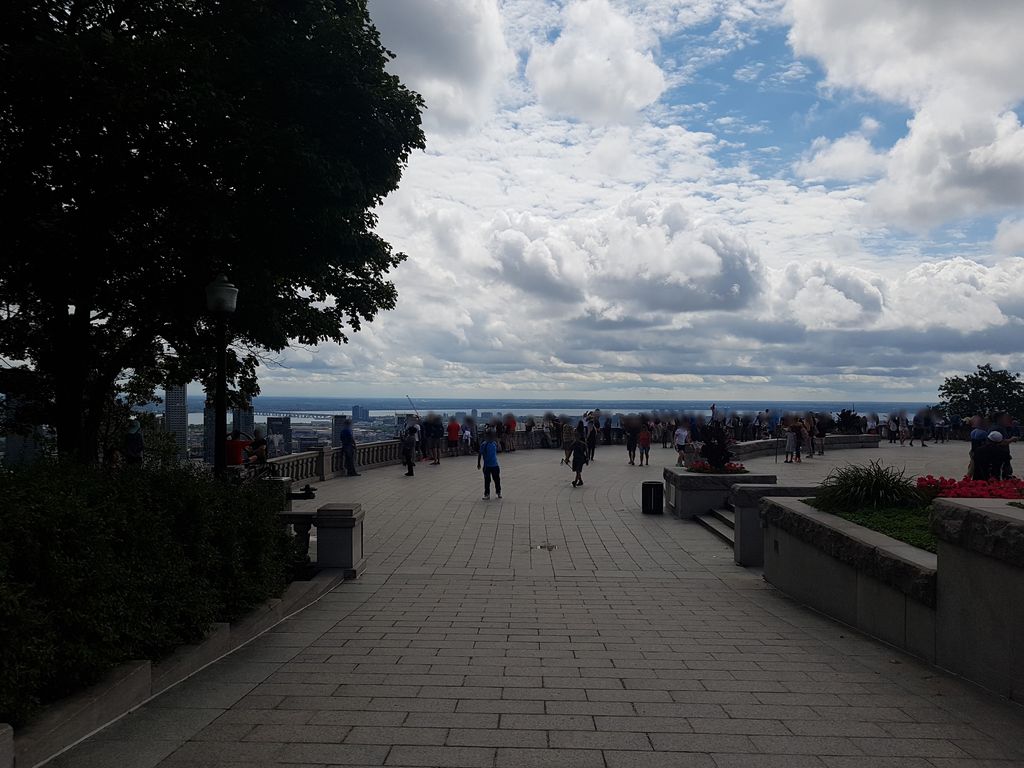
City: montreal